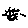
Label: flower